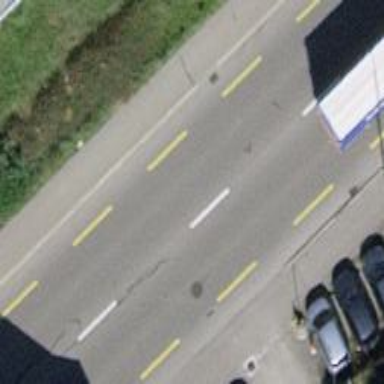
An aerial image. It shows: Primary highway with asphalt surface. The road has designated cycle lane and separate sidewalks on both sides.